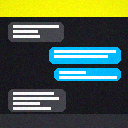
Screen state: on